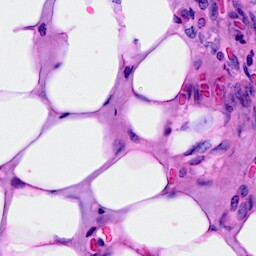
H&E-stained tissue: Breast